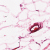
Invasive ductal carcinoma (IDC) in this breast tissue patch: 0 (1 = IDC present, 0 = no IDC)